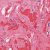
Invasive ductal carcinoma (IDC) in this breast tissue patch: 0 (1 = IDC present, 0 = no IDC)